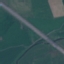
Land use / land cover class: Highway